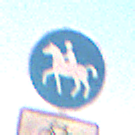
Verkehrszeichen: Reitweg
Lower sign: EinspurigeFahrzeugeFrei5
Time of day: Midday
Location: Outdoor (Nature)
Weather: Clear
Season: NotSpecified
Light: Natural